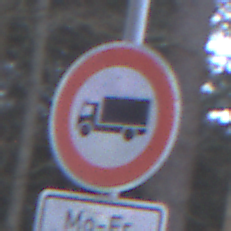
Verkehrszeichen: VerbotFuerKraftfahrzeugeUeberDreiKommaFuenfTonnen
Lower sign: ZeitangabenMitBeschraenkungAufWochentage2
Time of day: MorningAfternoon
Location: Outdoor (Nature)
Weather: Overcast
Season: Winter
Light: Natural